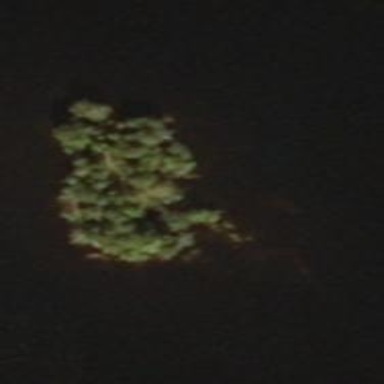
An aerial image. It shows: Island.